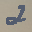
Label: 2